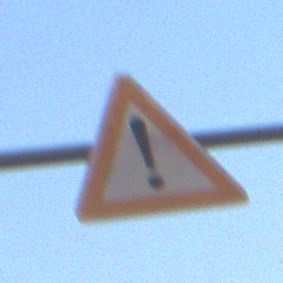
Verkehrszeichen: Gefahrenstelle
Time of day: SunriseSunset
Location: Outdoor (Urban)
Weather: Clear
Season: NotSpecified
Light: Natural